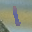
Label: 1